Question: I'm trying to load a custom Word 97-2003 (.dot) template in Word 2010. It loads fine into a new document when double-clicking it, but when I try to add it to an existing document under Templates and Add-ins, I get the error that the document template does not exist.

I'm running Word 2010 on Windows 7 and I made sure to add it to thedefault template directory , so I'm not sure why it's complaining. Does the fact that it's a legacy.dot file have anything to do with it? I tried Google, but nothing related to my issue came up other than making sure that the template is in the templates directory.
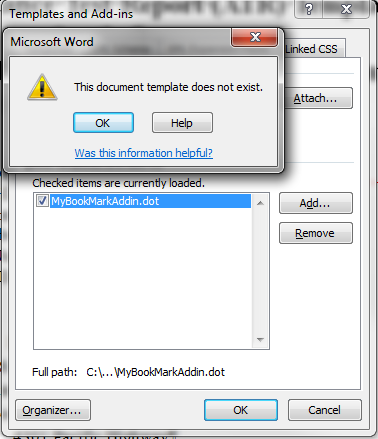
Answer: Ok, I was able to get it to load properly. What I had to do was open up a new document, add the template in the Templates and Add-ins dialog and then open my document. The Add-in then becomes available.